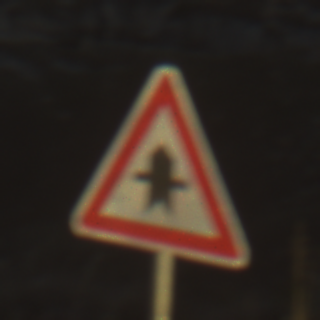
Verkehrszeichen: Vorfahrt
Umgebung: Outdoor, Nature
Tageszeit: SunriseSunset
Wetter: Clear
Licht: Natural
Jahreszeit: NotSpecified
Kontrast: HighContrast